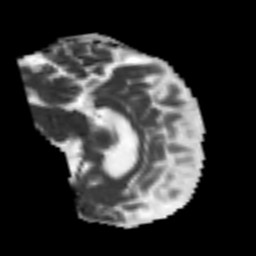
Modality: MD
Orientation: sagittal
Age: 61
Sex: male
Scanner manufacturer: siemens
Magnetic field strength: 3 T
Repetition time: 4.999 s
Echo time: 0.07946 s